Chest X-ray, PA view. Patient: 46 years old, sex M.
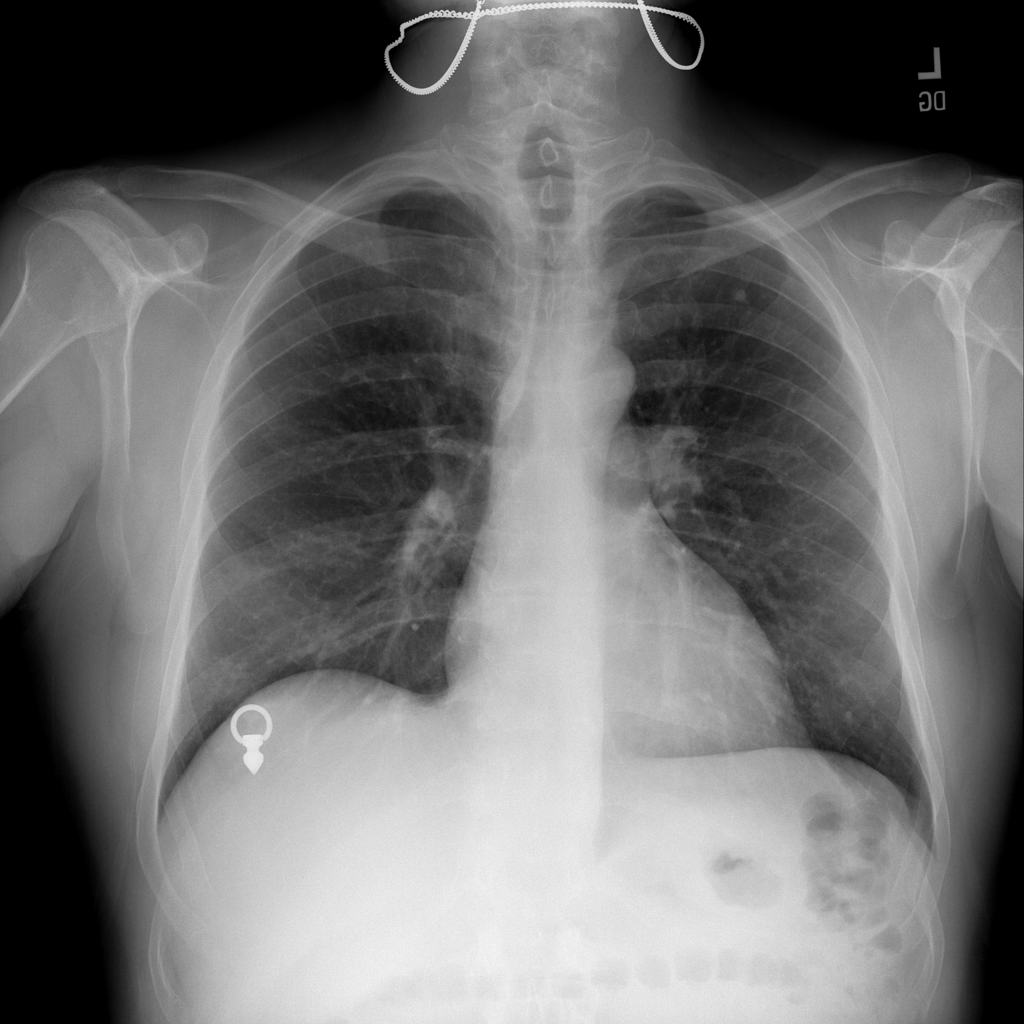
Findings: No Finding